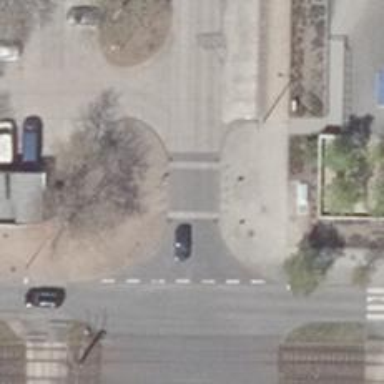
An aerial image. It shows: Traffic hump for calming the traffic.